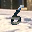
Label: 6